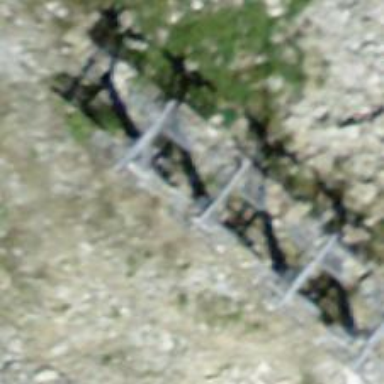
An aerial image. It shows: Pylon for aerialway.